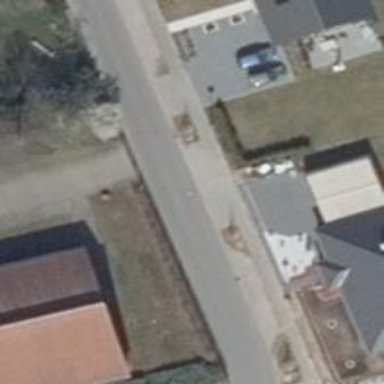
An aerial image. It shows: Smoothly paved residential road.